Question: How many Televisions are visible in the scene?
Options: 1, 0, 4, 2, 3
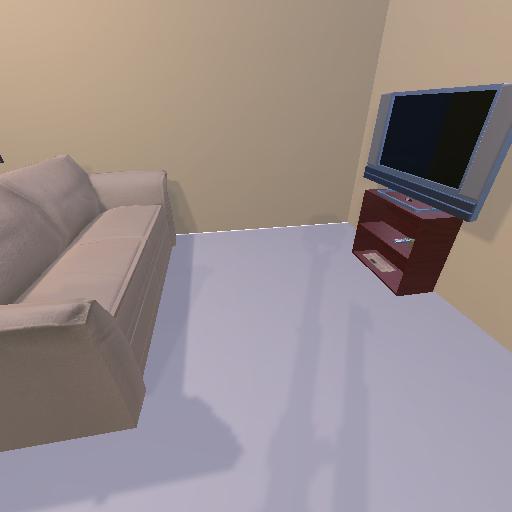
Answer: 1